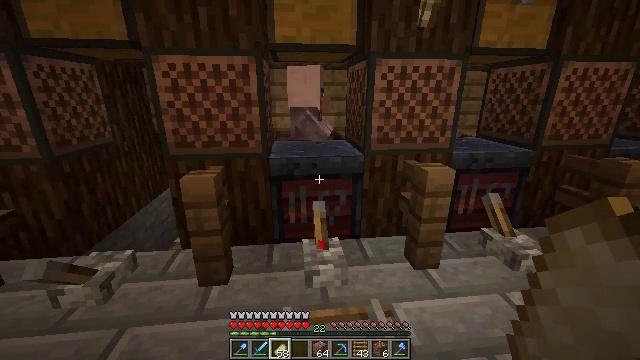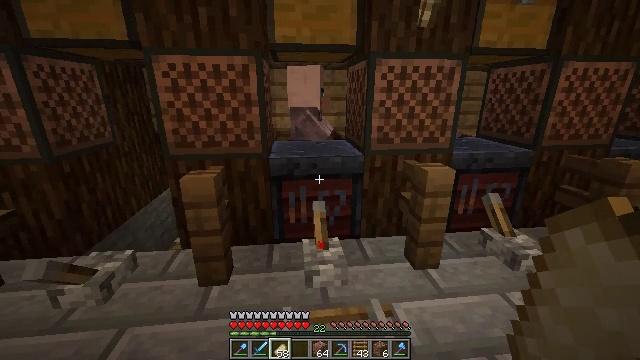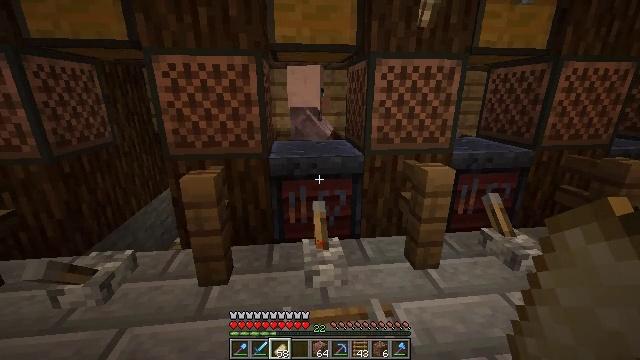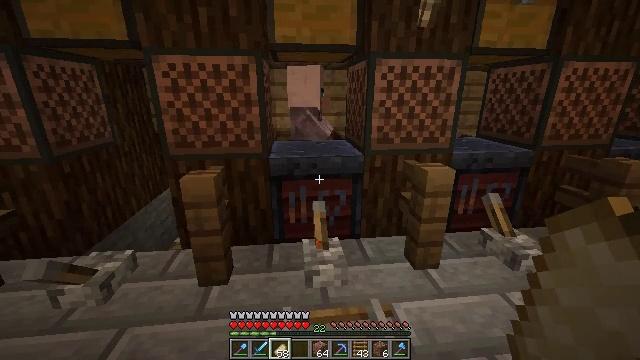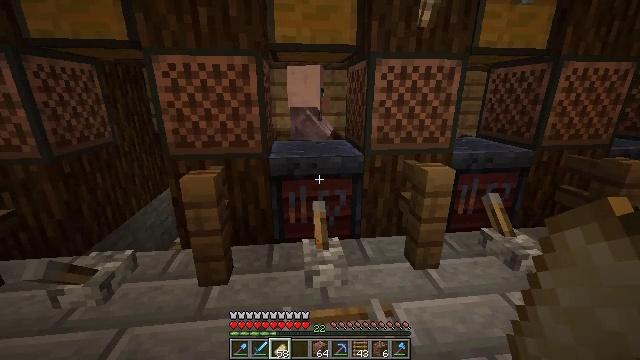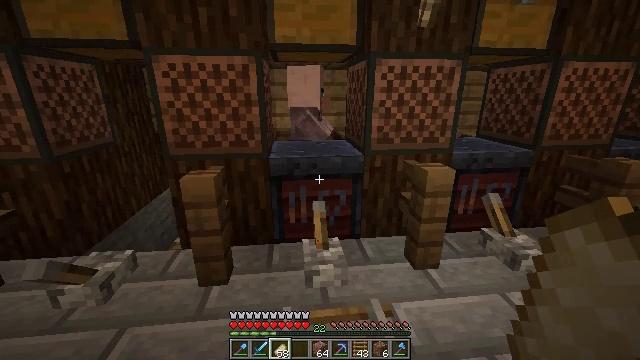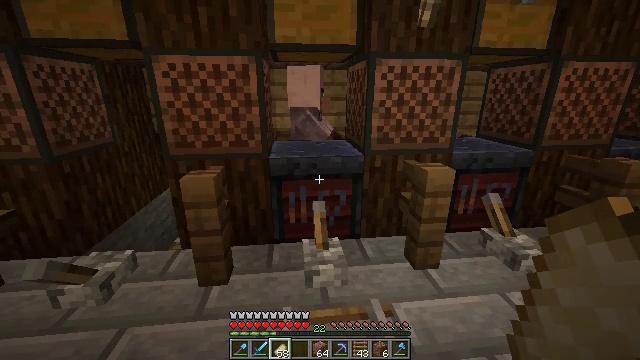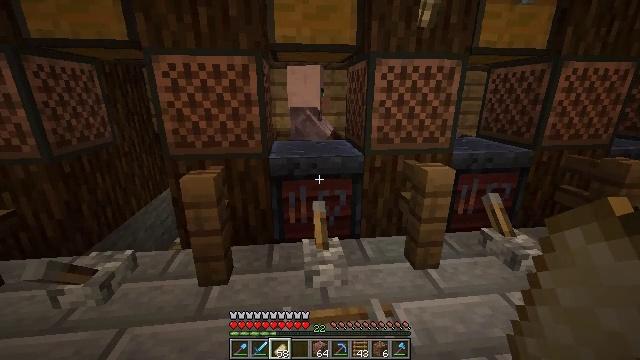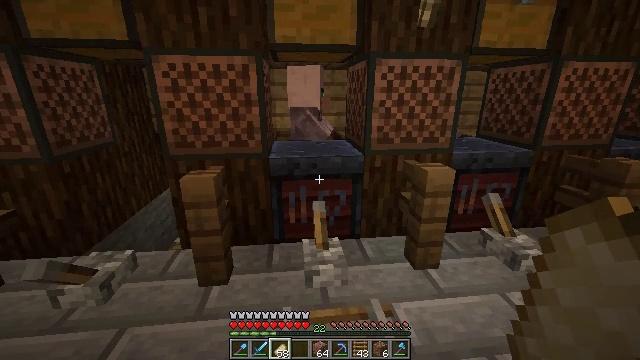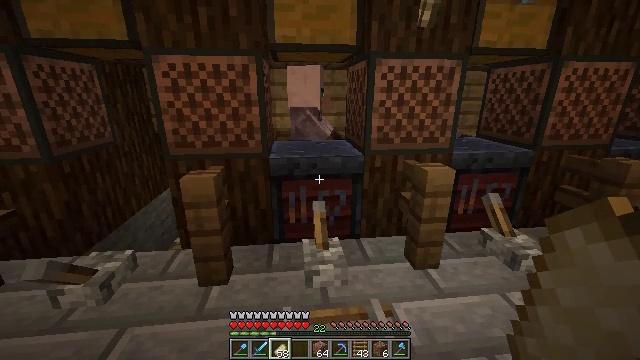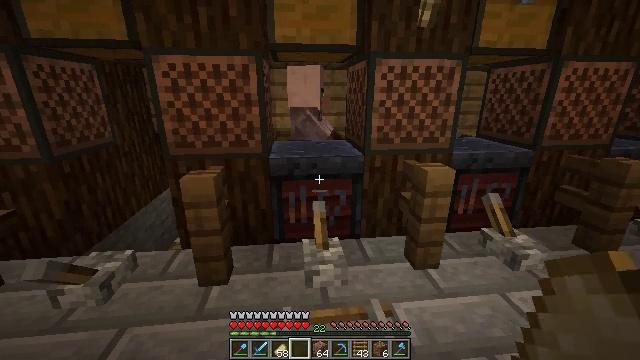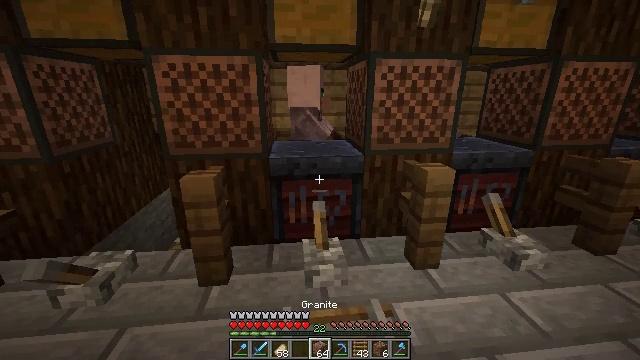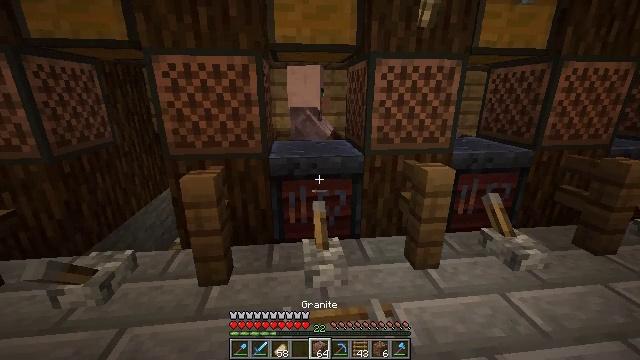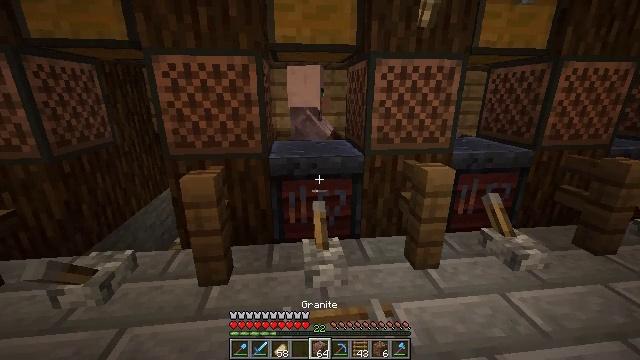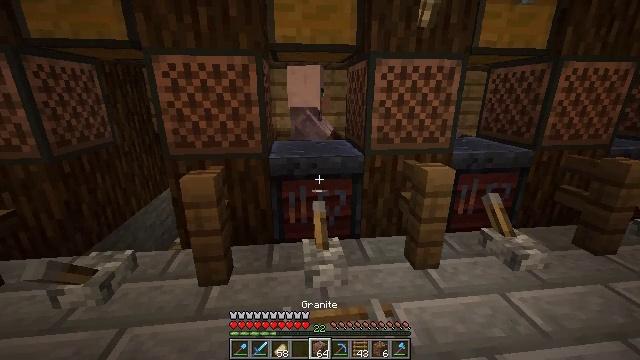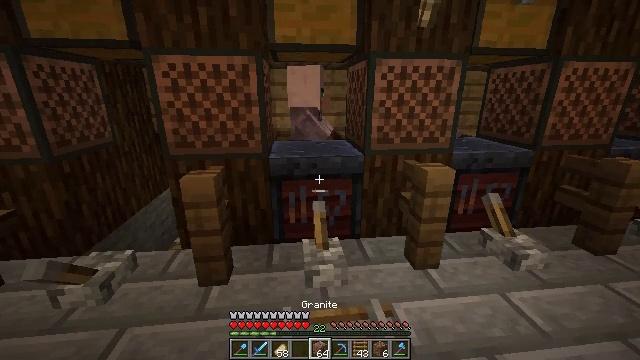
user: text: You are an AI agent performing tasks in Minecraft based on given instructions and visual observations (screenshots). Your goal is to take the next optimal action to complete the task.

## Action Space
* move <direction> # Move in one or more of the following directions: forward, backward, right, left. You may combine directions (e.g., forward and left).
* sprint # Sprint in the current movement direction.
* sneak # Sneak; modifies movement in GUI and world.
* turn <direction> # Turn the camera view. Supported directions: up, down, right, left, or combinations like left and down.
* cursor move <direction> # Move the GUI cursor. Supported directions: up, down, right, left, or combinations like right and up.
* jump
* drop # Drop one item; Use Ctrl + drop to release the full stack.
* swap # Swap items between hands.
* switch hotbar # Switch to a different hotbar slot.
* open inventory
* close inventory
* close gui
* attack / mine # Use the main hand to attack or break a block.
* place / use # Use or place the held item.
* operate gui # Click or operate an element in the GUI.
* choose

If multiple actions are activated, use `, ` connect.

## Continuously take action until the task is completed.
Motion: motion action
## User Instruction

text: Gather the smithing table into your inventory.
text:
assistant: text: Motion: no_op
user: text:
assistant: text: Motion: no_op
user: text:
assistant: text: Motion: no_op
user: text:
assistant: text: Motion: no_op
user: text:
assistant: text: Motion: no_op
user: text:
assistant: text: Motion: no_op
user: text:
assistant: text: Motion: no_op
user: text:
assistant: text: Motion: no_op
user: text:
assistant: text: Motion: no_op
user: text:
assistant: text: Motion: no_op
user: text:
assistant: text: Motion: no_op
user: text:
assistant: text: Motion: no_op
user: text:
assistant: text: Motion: no_op
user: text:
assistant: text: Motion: no_op
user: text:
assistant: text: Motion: no_op
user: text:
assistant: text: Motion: no_op
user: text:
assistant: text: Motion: no_op
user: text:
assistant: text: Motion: no_op
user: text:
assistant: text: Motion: no_op
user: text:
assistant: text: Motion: no_op
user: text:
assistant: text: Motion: no_op
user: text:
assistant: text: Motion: no_op
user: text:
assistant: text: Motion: no_op
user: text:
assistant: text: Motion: no_op
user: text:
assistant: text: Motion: no_op
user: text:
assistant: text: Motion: no_op
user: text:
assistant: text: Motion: no_op
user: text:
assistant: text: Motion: no_op
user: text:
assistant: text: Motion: no_op
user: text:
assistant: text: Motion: no_op